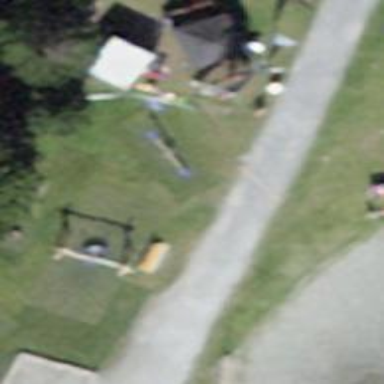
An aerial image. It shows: Playground featuring seesaw.